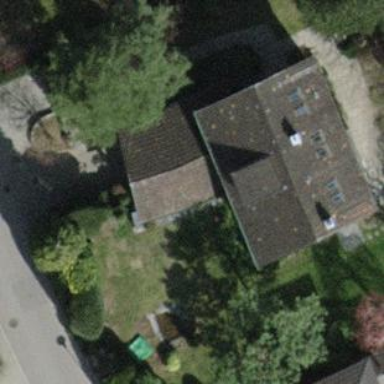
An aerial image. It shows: Building with gabled roof.